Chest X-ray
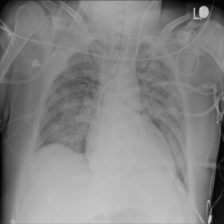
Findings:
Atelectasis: negative
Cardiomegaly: negative
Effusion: negative
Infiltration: positive
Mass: negative
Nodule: positive
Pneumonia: negative
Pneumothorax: negative
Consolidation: negative
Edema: negative
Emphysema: negative
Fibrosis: negative
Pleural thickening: negative
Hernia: negative